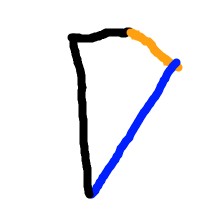
Shape: kite